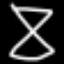
Label: hourglass